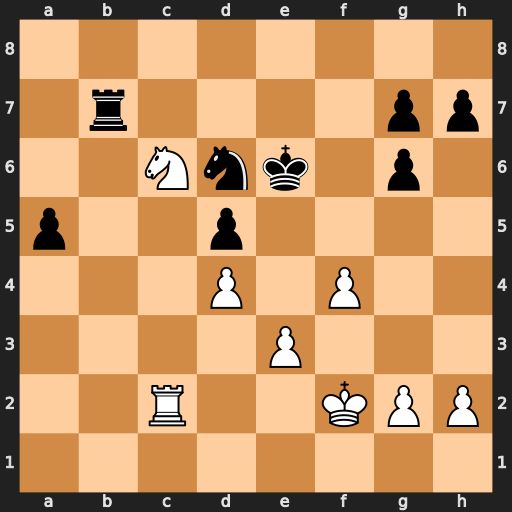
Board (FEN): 8/1r4pp/2Nnk1p1/p2p4/3P1P2/4P3/2R2KPP/8
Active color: w
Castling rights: -
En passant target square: -
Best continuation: Nd8+ Kd7 Nxb7